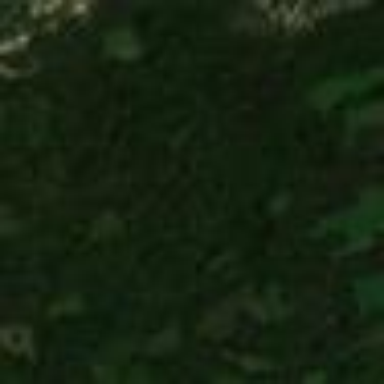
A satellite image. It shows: Forest area.